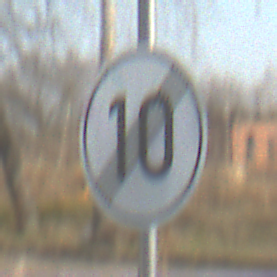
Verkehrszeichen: EndeGeschwindigkeit10
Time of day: MorningAfternoon
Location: Outdoor (Suburban)
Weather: PartlyCloudy
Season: NotSpecified
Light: Natural